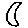
Label: moon